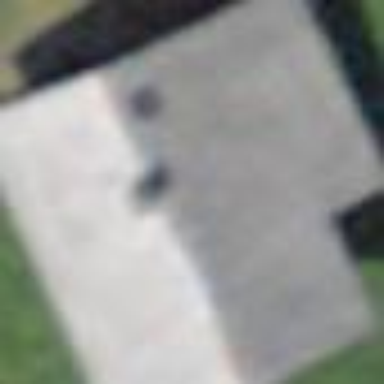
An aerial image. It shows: Cabin.